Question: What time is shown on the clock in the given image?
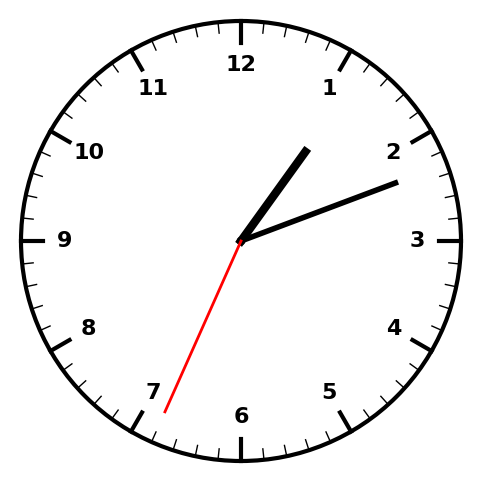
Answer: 01:11:34